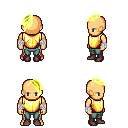
a pixel art fantasy rpg character, male body template, human, tanned skin, gold chest armor, teal pants, gold long mohawk hairstyle, white cloth bandages, maroon shoes, four views (front, back, left, right), 2x2 character sprite sheet, small pixel art, hard edges, no anti-aliasing